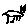
Label: cat